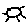
Label: sun